Aerial crown-view tile of a tropical tree (Barro Colorado Island, Panama), acquired 20250414:
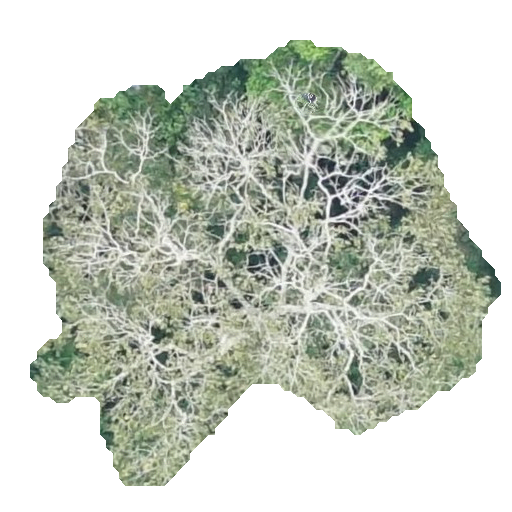
Species: Dipteryx oleifera
GBIF accepted scientific name: Dipteryx oleifera
Crown area: 205.818 m²